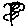
Label: flower